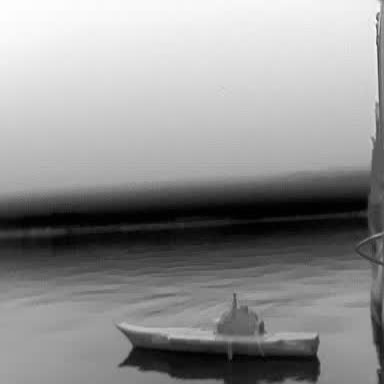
There is a warship in the infrared image.